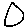
Label: triangle